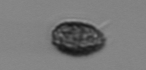
Label: Pseudochattonella_farcimen